Interaction volume radius: 10 \u00c5
Interaction volume height: 10 \u00c5
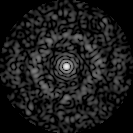
Disorder parameter: 0.8487